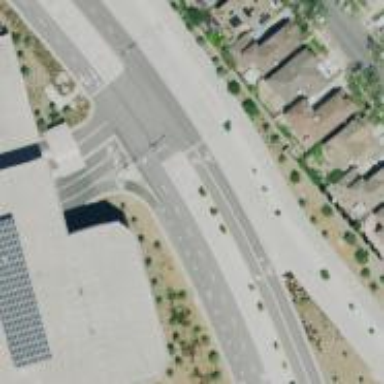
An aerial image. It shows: Busway road.